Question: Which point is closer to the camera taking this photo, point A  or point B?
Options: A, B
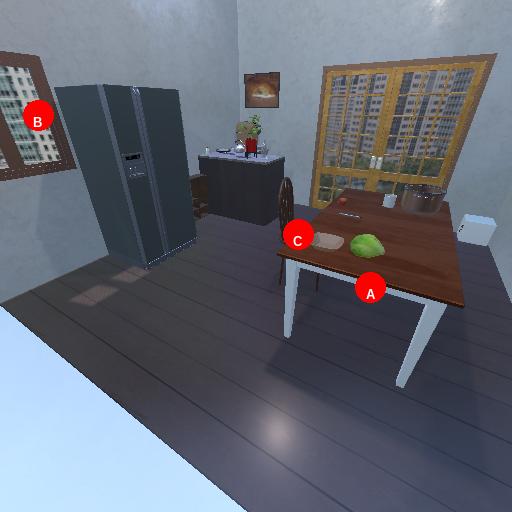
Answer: A